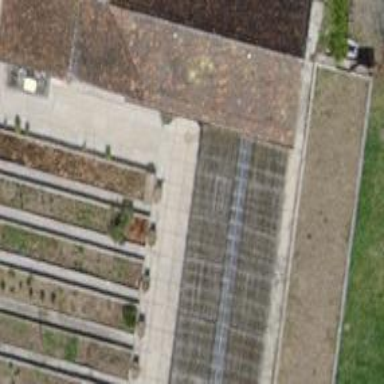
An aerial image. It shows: Greenhouse with gabled roof.